Question: I'm working on a website where the owner has exhibitions which he can add, edit and delete. The exhibitions are showed per year, once clicking on the 'Read more' button. I'm running into a weird problem with my pages, since I'm loading the content in a new div once clicking on 'Read more' and I need an unique identifier for this div. I'm using 'id="@Year here"' to identify this div, however I run into this problem:

As you can see, it is not loading properly. I have the following code to load in all exhibitions per group:
'''
@if(Model.Exhibitions.Count() > 0)
{
<h3 style="text-align: left; margin-left: 10px; padding-top: 10px;">@Model.Year</h3>
<table class="extable">
<tr>
<th style="width: 15%">@Translations.EXHIBITIONSTARTDATE</th>
<th style="width: 15%">@Translations.EXHIBITIONENDDATE</th>
<th style="width: 15%">@Translations.EXHIBITIONEVENT</th>
<th style="width: 40%">@Translations.EXHIBITIONDESCRIPTION</th>
<th style="width: 15%">@Translations.GALLERY</th>
</tr>
@foreach (Exhibition item in Model.Exhibitions)
{
@Html.Partial("_Exhibition", item)
}
</table>
}
<div class="more-exhi" id="@Model.Next"></div>
<script type="text/javascript">
(function () {
$('.more-exhi#@Model.Year').attr('class', '');
$('.show-more').attr('data-year', '@Model.Next');
}) ();
</script>
'''
@Model.Year is the year being send to the controller (for example, 2014). @Model.Next is the next existing year with exhibitions in descending order (for example, 2010). However the code is above is not working right, and I am not sure why. This is my javascript once someone clicks on the button 'Read more':
'''
<script type="text/javascript">
(function () {
var div = $('#exhibitions');
div.find('.show-more').click(function () {
div.find('.more-exhi').hide().load('@Url.Action("Exhibitions", "Exhibition")', { year: $(this).attr('data-year') } ).fadeIn('1500');
div.find('.show-less').show();
});
})();
</script>
'''
Could someone help me fixing this problem? I think I'm overseeing a problem here, as this shouldn't be too difficult.
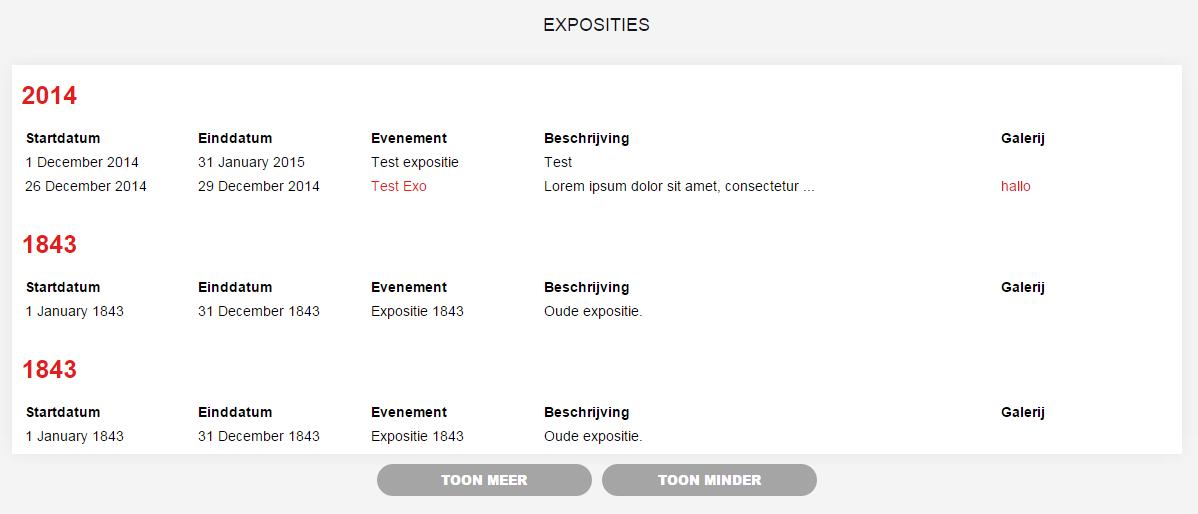
Answer: Try to change this line of code into:
'''
$('.more-exhi#' + @Model.Year).attr('class', '');
'''
:)